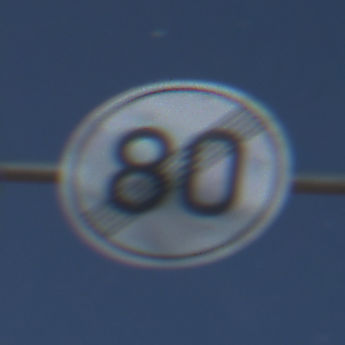
Verkehrszeichen: EndeGeschwindigkeit80
Umgebung: Outdoor, Nature
Tageszeit: Night
Wetter: PartlyCloudy
Licht: Natural
Jahreszeit: NotSpecified
Kontrast: HighContrast